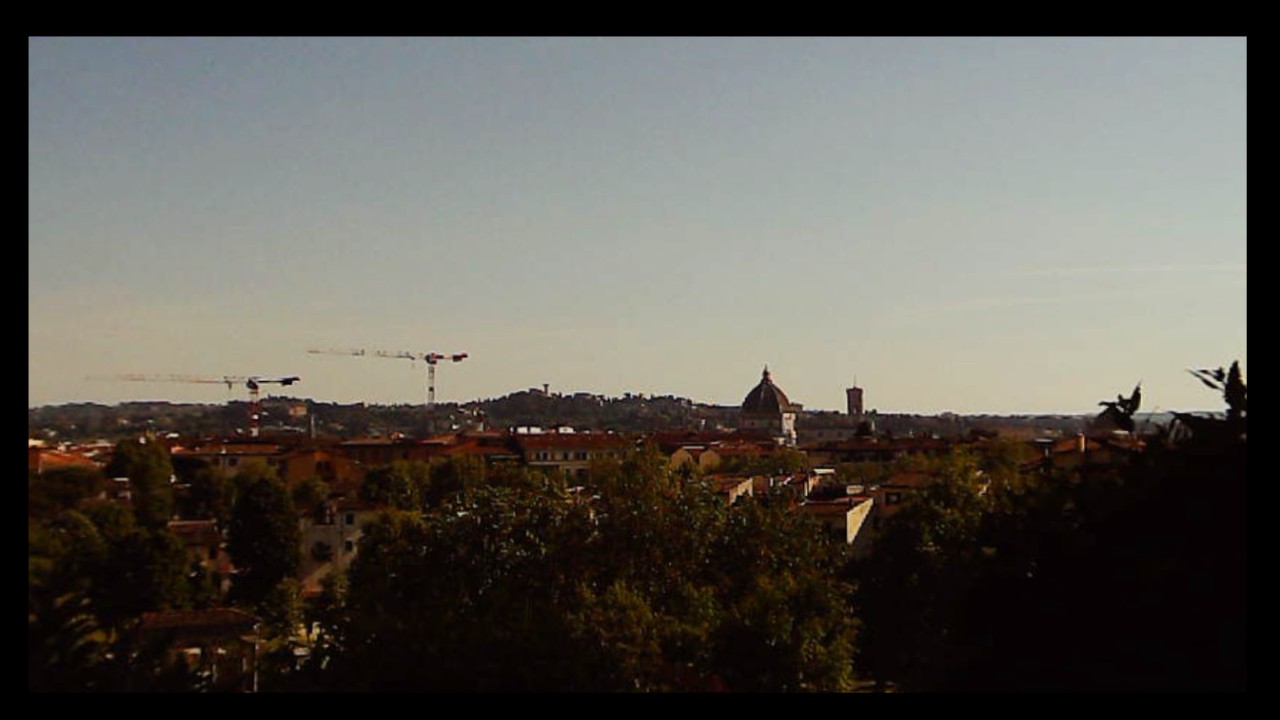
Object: Betafpv air75